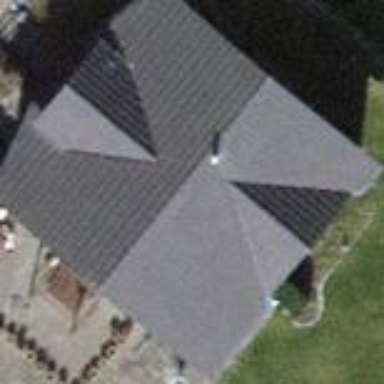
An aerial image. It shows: Detached building with gabled roof.